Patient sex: F
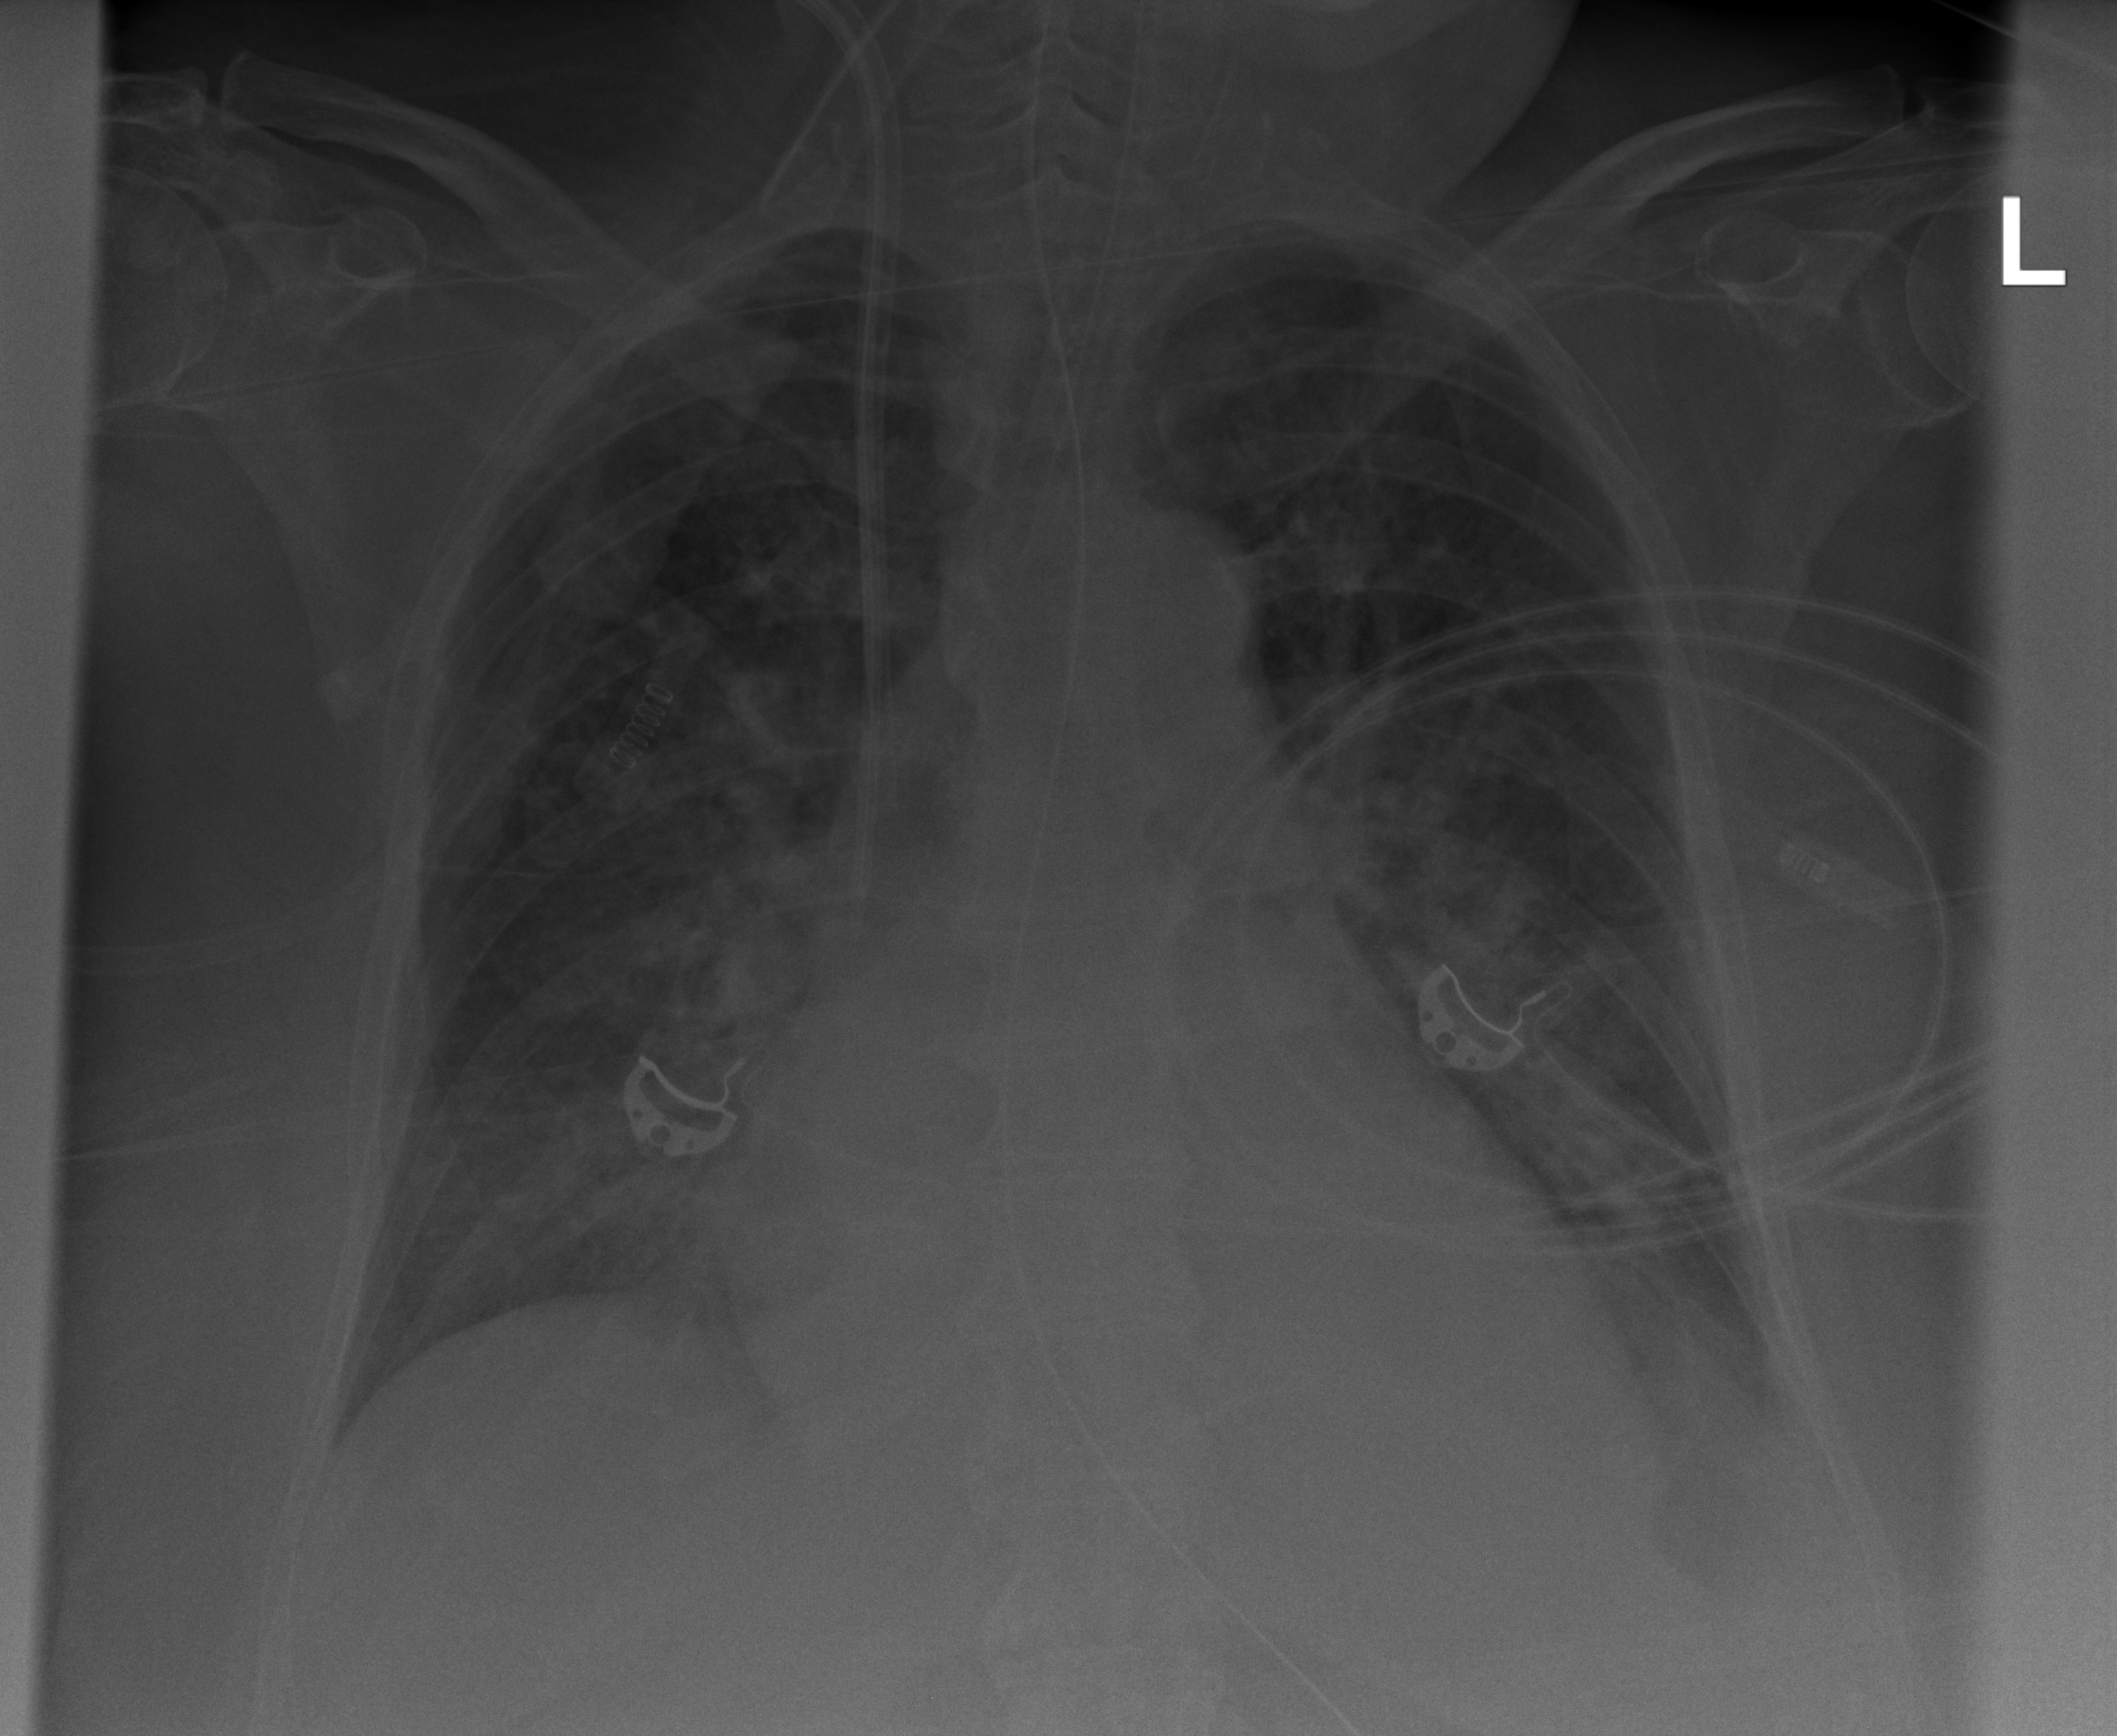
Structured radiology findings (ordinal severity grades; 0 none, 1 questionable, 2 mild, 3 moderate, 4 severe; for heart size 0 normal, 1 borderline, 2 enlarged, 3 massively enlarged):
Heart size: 2
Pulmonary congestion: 3
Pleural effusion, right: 0
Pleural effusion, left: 2
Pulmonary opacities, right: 3
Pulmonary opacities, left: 3
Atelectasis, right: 2
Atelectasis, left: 3